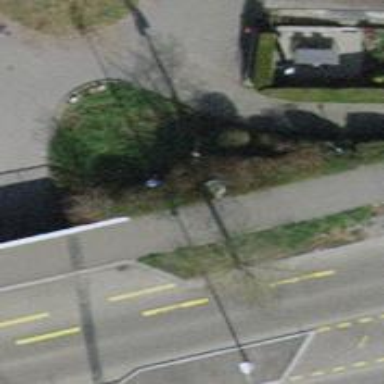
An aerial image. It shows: Flagpole which is man-made.